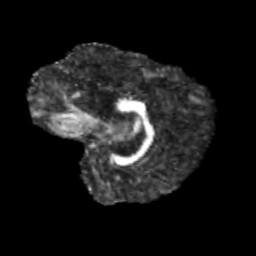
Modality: FA
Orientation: sagittal
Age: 12
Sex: male
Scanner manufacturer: siemens
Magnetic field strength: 3 T
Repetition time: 3.8 s
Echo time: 0.07 s